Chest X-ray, AP view. Patient: 22 years old, sex M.
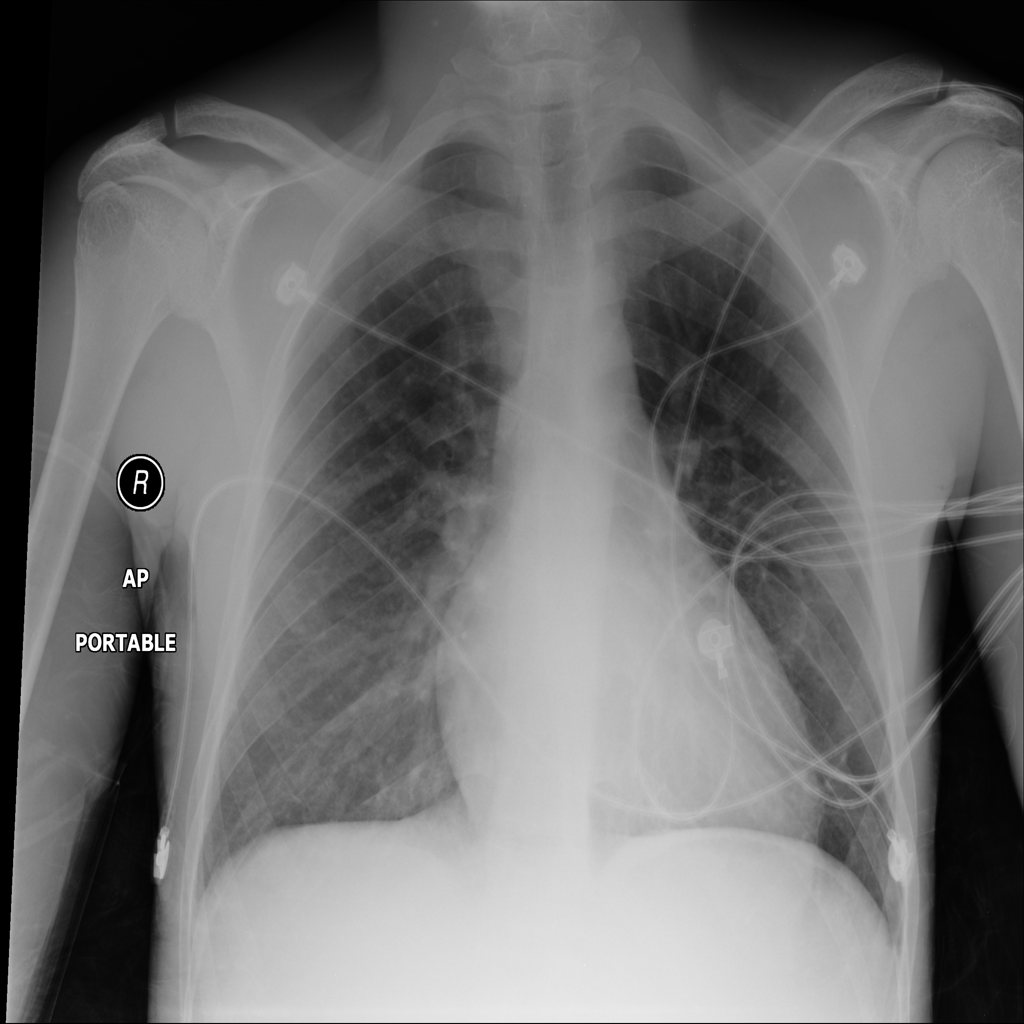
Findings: No Finding